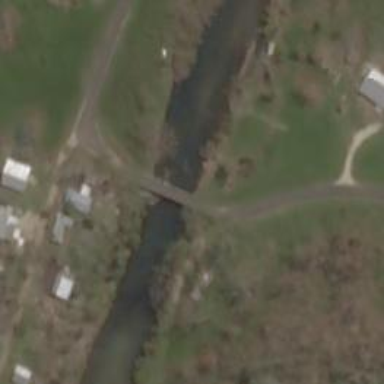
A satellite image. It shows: Secondary road crossing bridge.